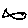
Label: fish